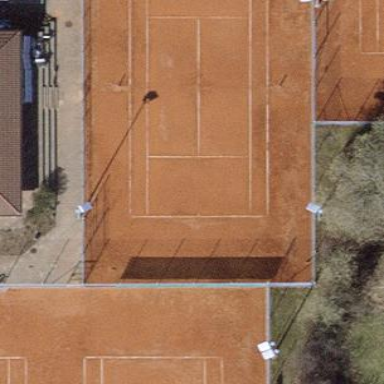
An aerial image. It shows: Tennis court on the leisure land pitch.